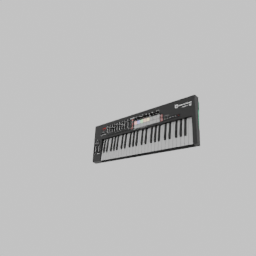
Label: electronics